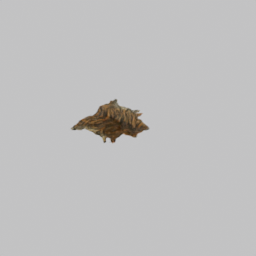
Label: decoration